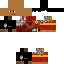
A male human skin with medium skin, wearing brown long hair dressed in a red suit and black pants, featuring a closed mouth.